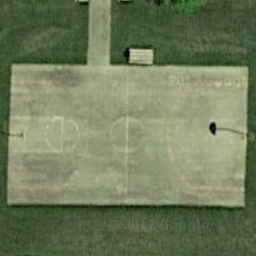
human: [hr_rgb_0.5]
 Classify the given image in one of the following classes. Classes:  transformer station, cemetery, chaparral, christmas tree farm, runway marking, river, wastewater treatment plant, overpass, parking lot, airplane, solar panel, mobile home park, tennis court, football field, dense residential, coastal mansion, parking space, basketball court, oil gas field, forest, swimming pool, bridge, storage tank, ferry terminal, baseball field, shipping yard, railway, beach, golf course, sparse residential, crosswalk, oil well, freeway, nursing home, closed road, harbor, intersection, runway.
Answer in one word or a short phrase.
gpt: basketball court